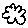
Label: cloud